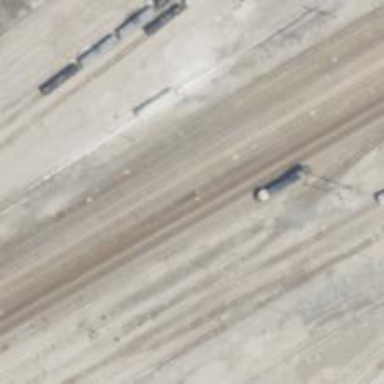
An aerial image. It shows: Railway siding with rails.